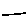
Label: line